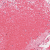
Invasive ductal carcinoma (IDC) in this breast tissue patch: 0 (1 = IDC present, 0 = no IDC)